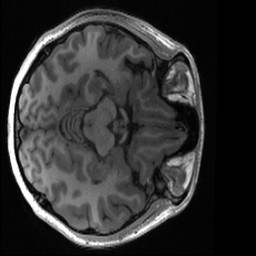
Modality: T1w
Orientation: axial
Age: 18
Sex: female